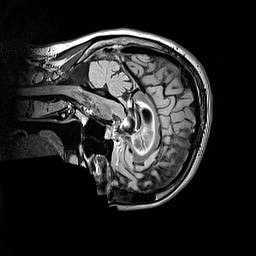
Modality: FLAIR
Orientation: sagittal
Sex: female
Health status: ill
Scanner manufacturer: siemens
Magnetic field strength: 3 T
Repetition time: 5 s
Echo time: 0.388 s